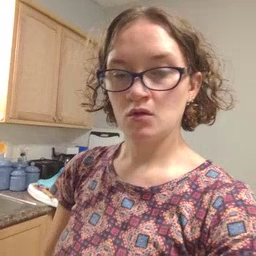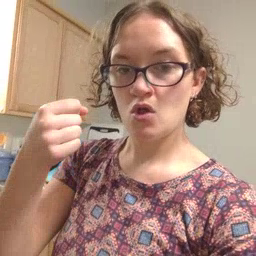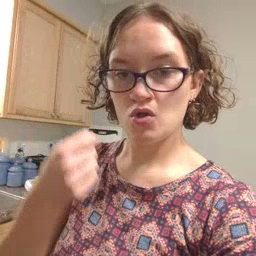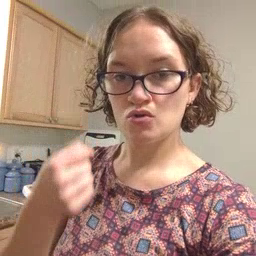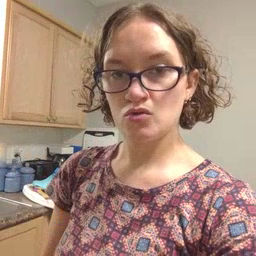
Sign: car